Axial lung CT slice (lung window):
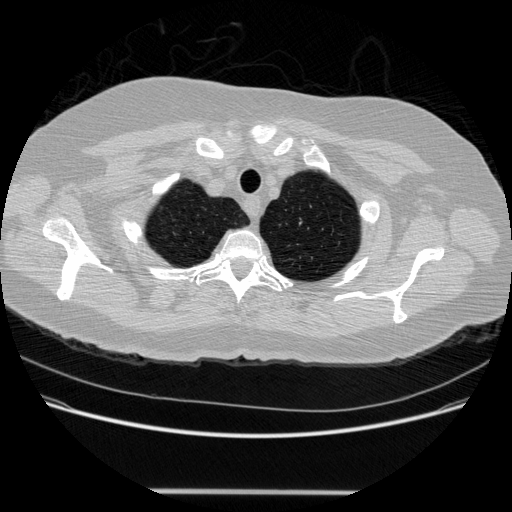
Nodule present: no